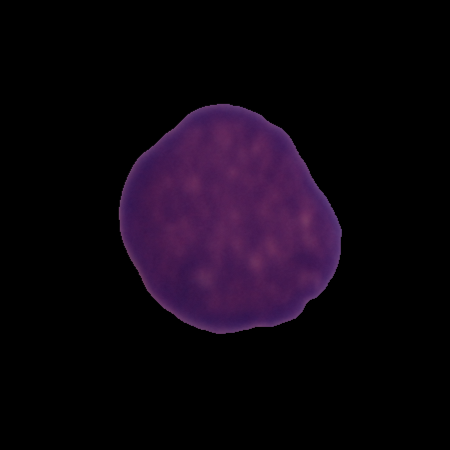
Label: cancer